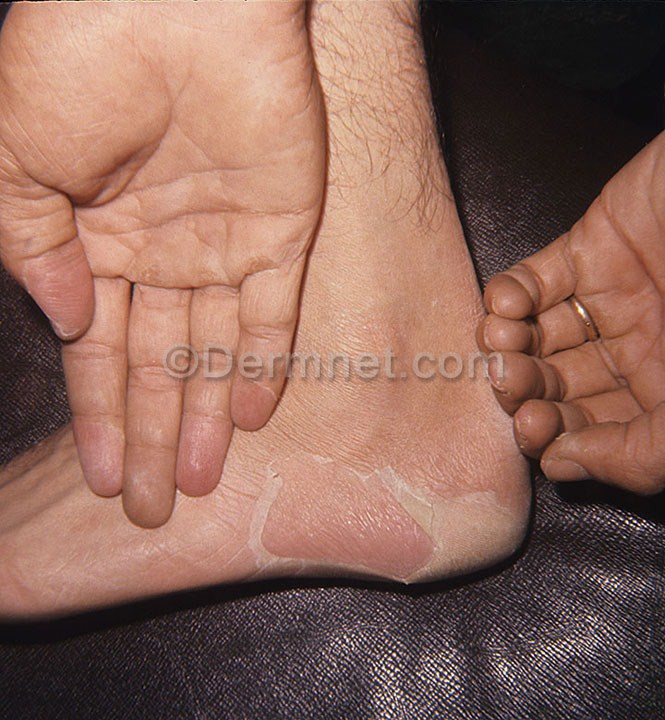
Disease: Exanthems and Drug Eruptions